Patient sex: F
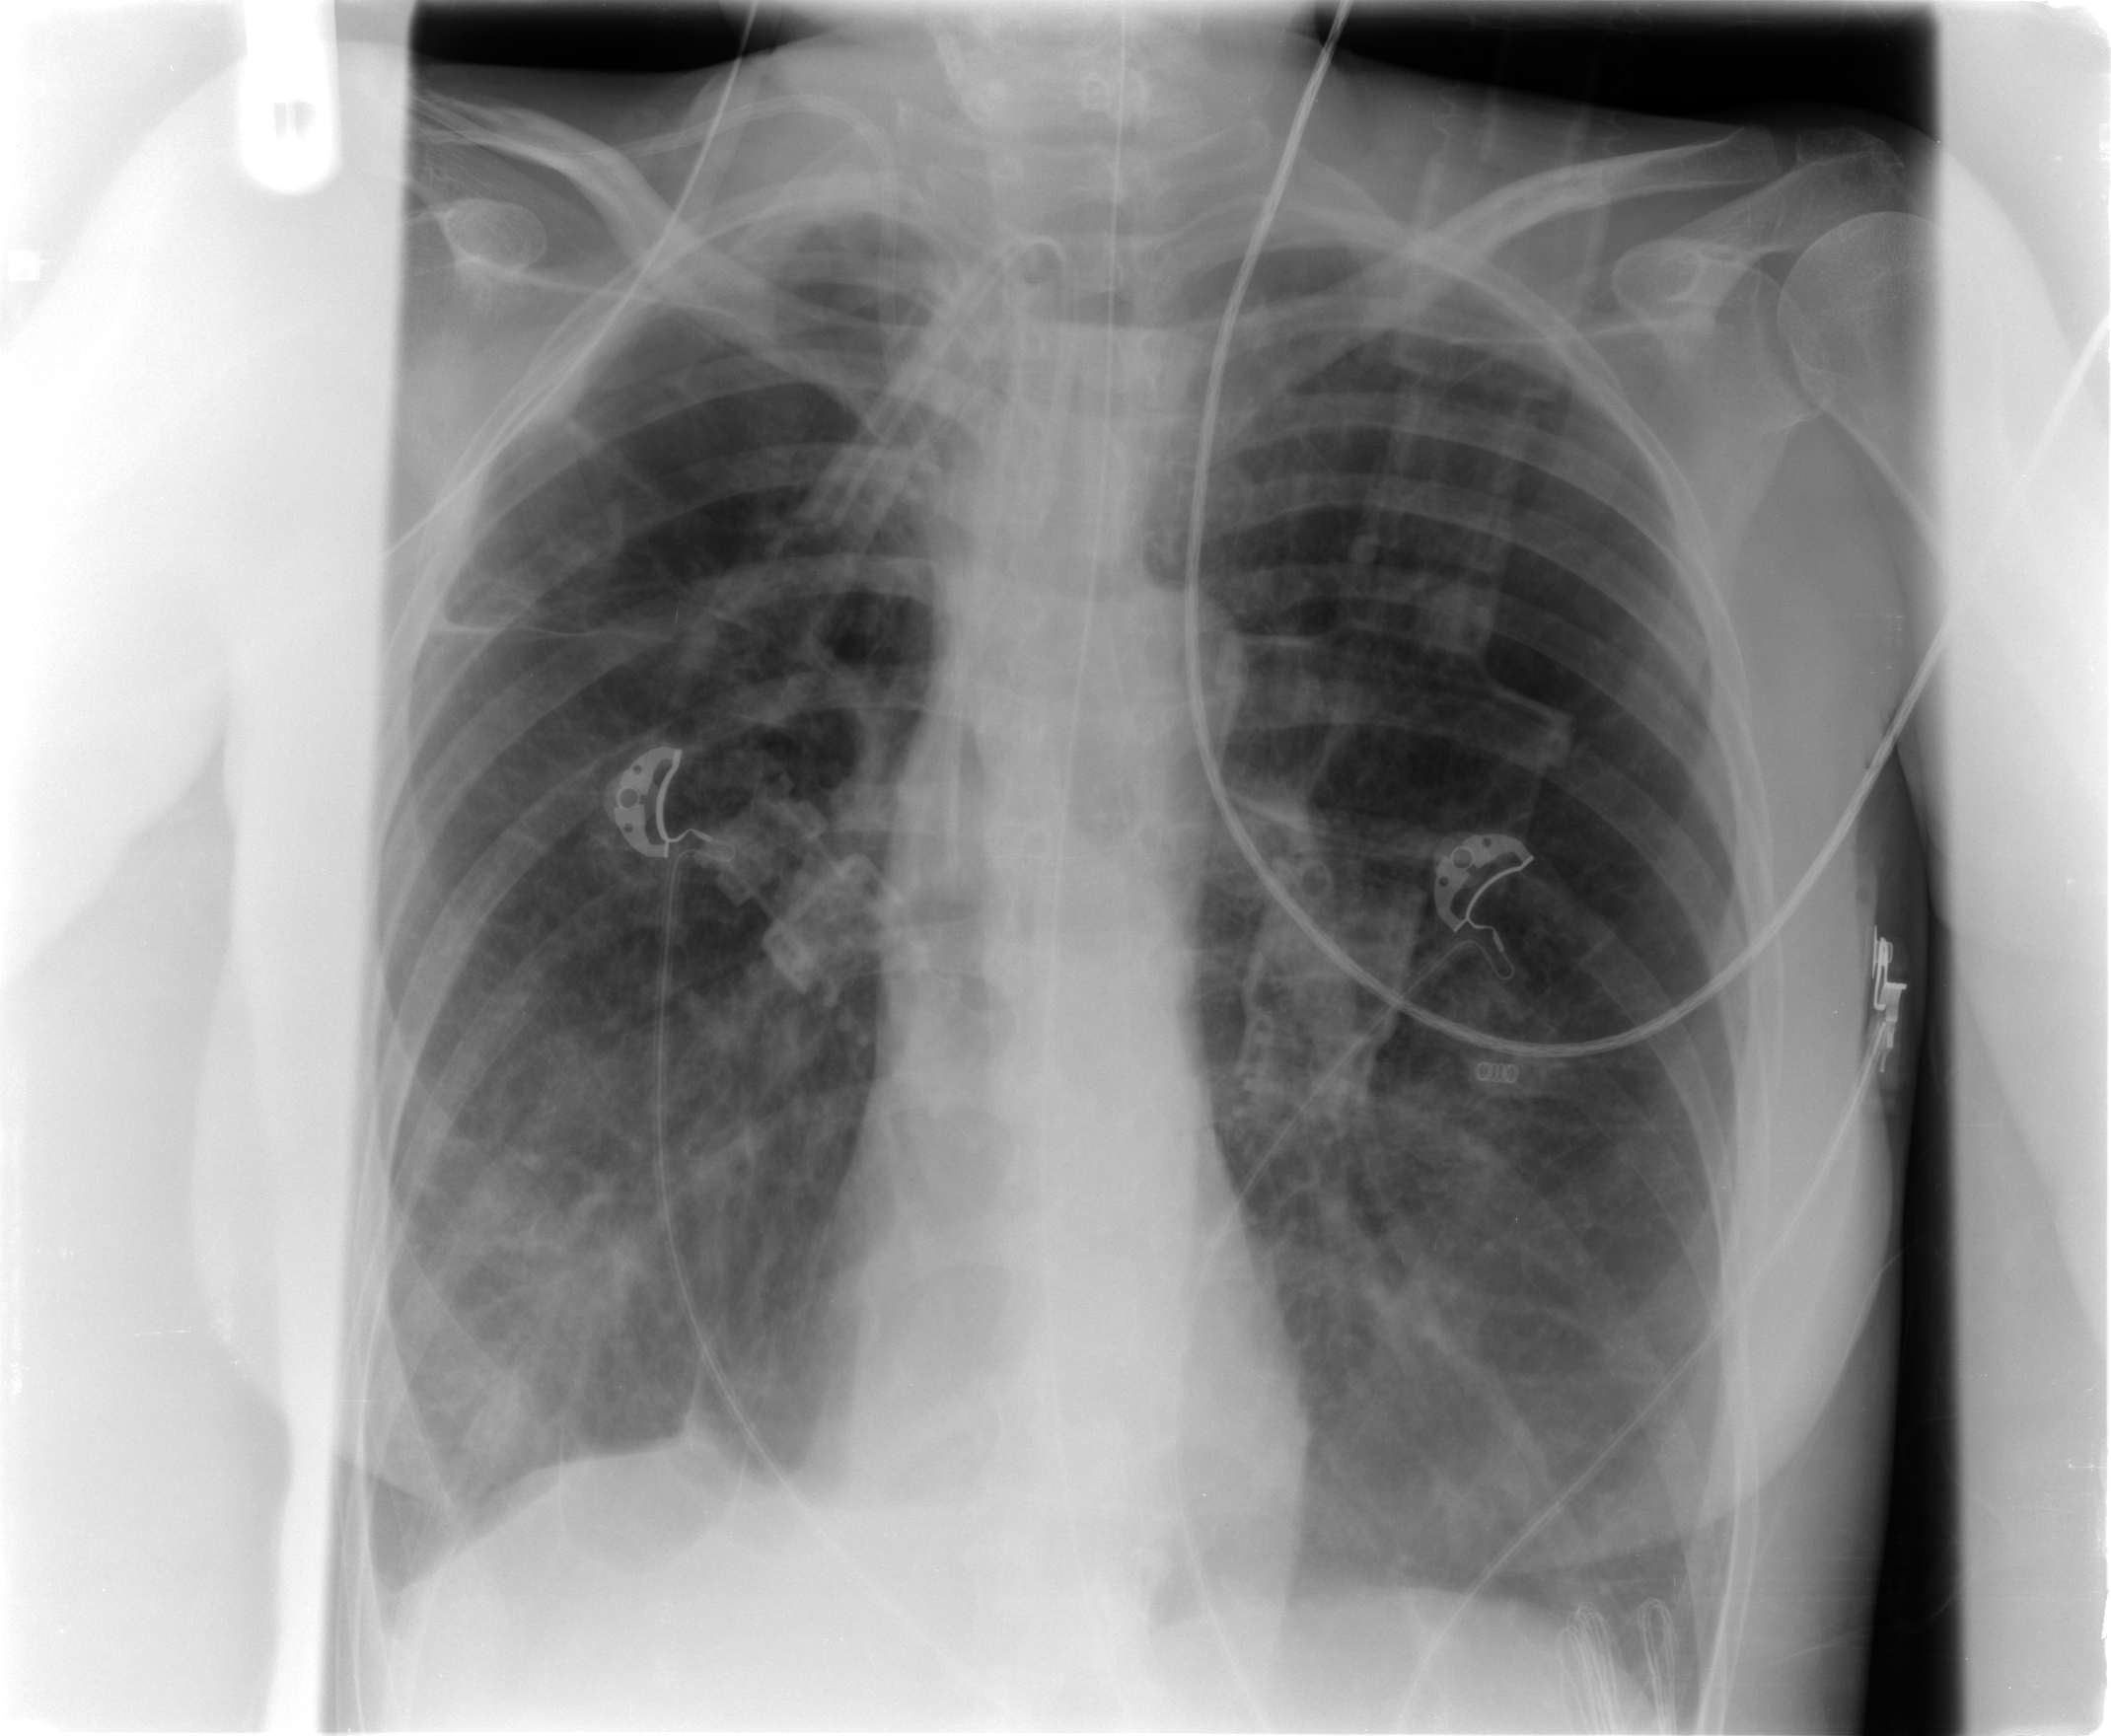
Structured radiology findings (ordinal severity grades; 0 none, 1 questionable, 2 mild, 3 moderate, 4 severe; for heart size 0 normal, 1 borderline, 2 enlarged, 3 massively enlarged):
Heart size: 0
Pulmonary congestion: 0
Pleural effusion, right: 0
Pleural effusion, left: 0
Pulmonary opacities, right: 1
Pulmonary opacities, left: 0
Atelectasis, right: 2
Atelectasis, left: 2